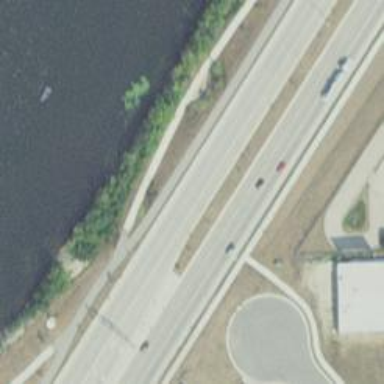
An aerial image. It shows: Trunk highway.